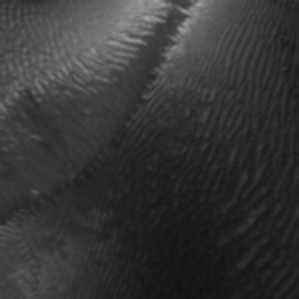
Label: frost